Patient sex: F
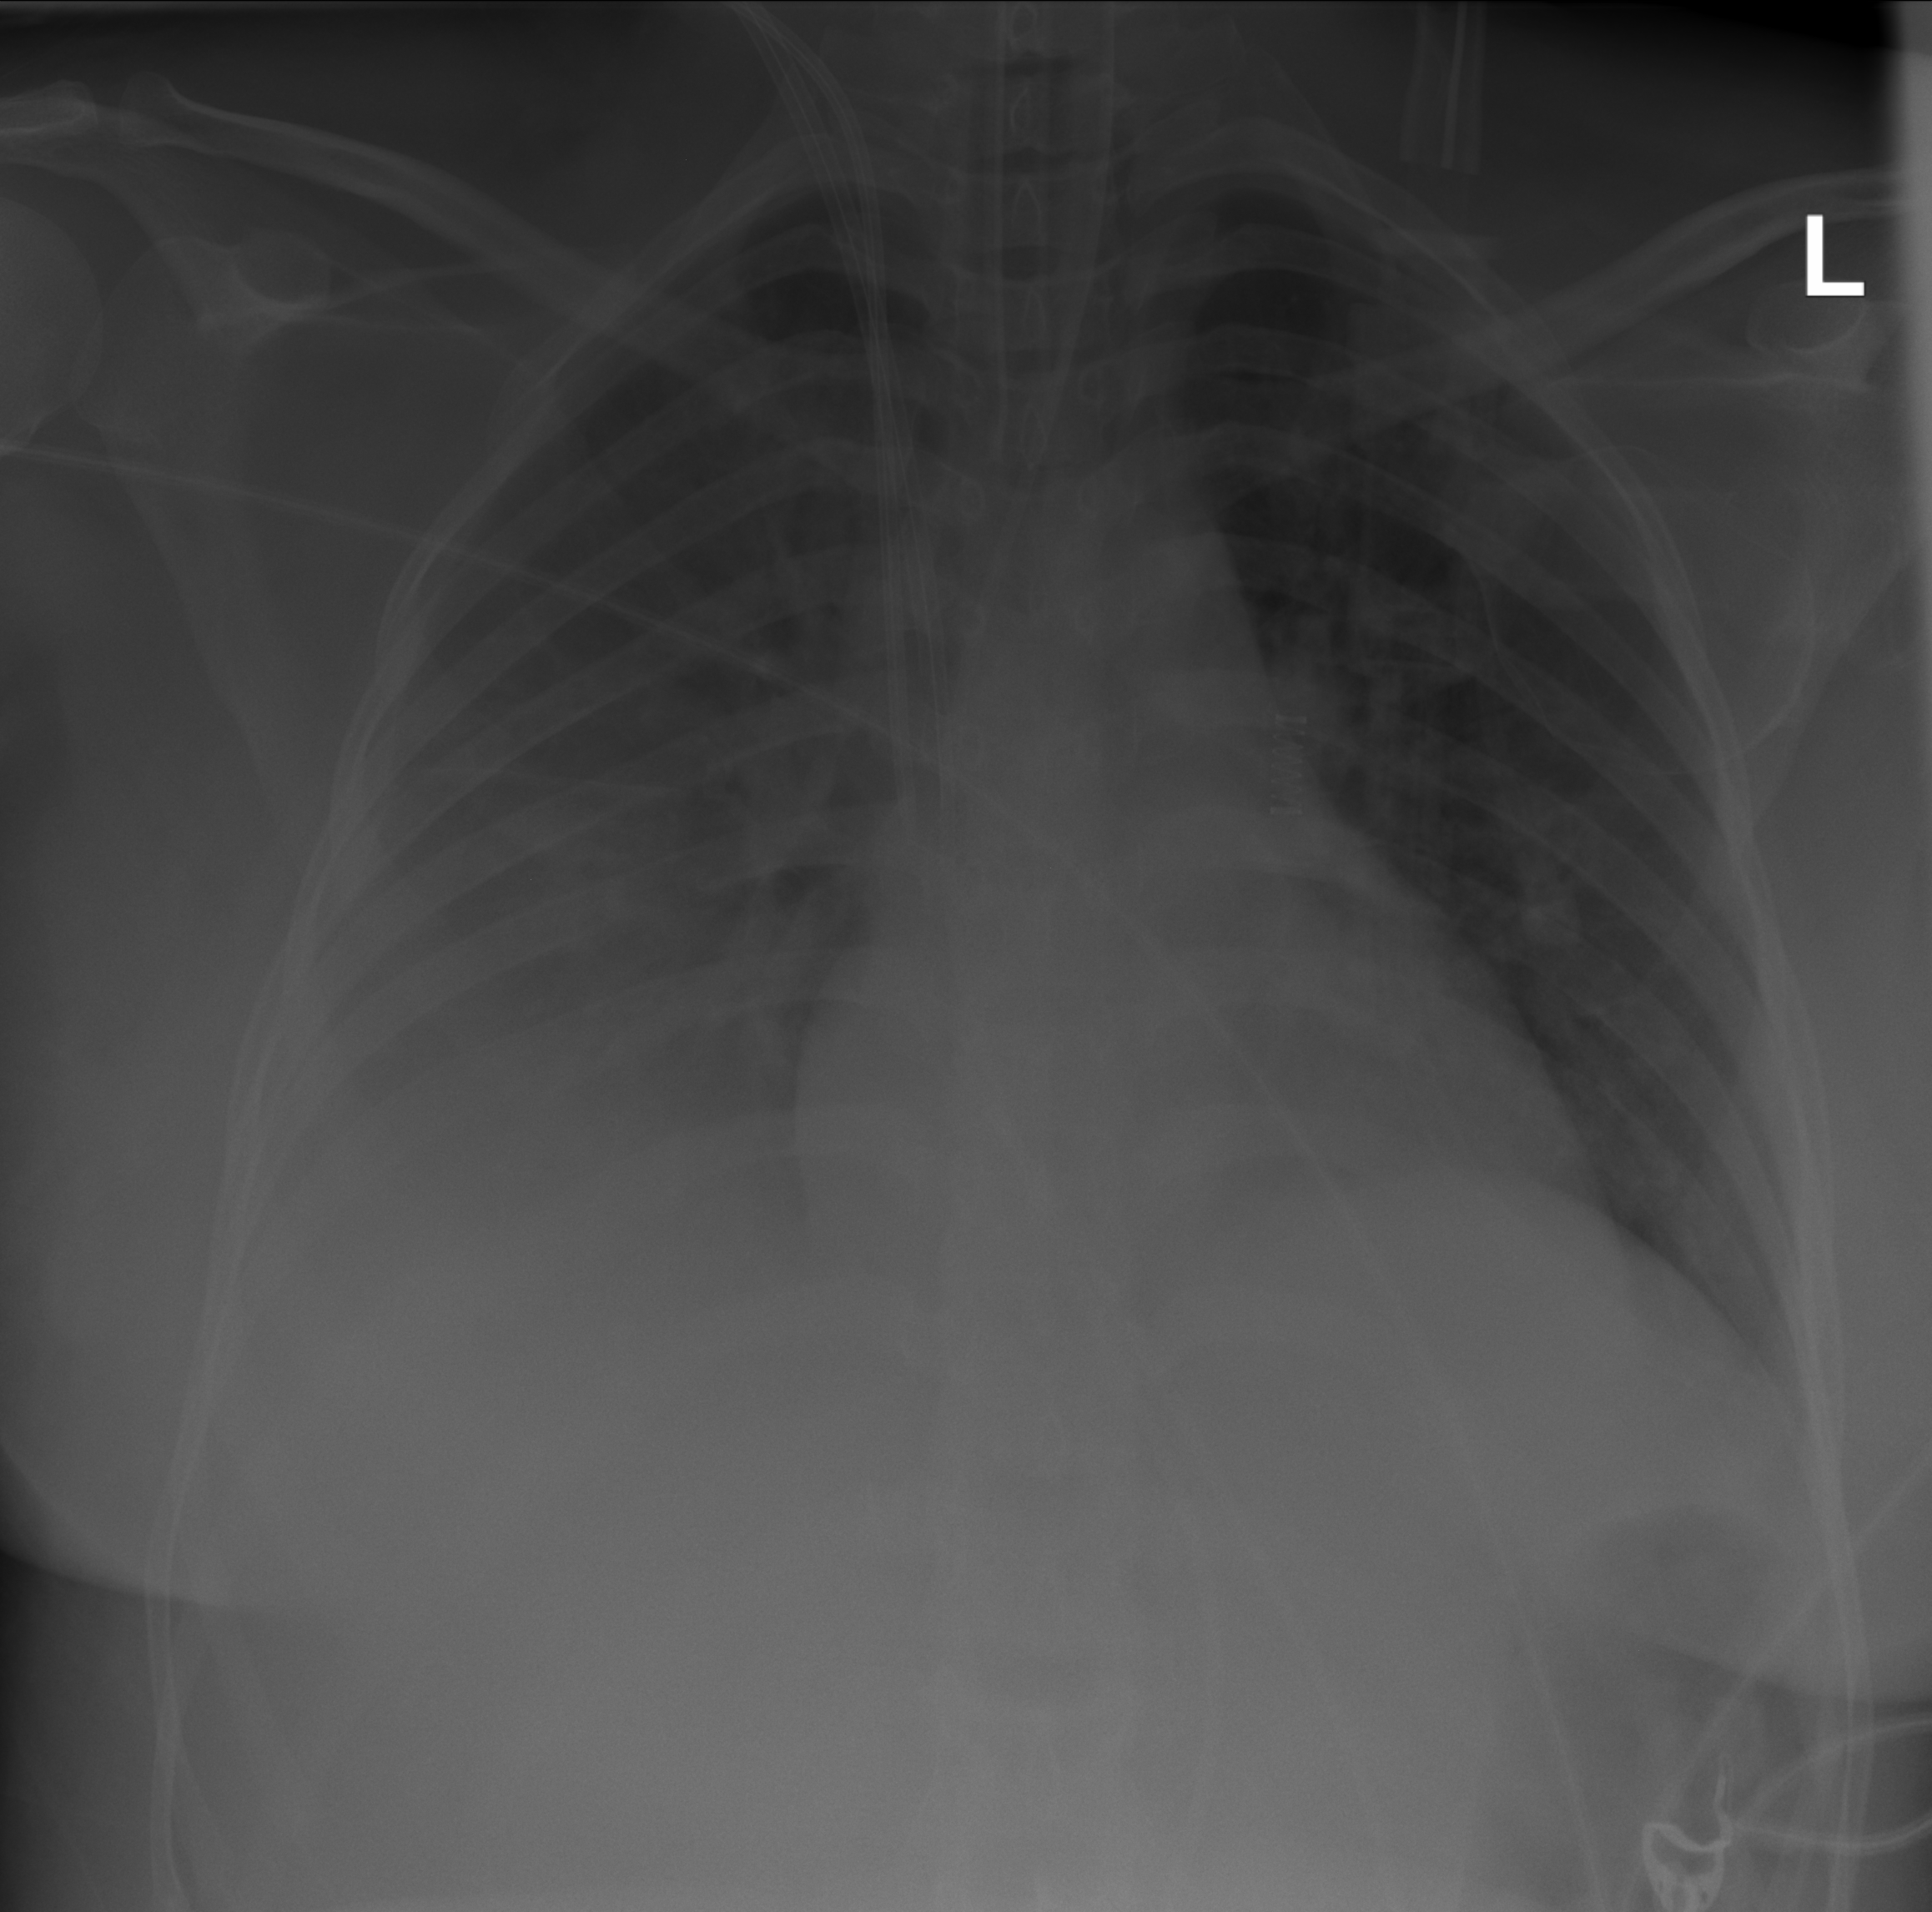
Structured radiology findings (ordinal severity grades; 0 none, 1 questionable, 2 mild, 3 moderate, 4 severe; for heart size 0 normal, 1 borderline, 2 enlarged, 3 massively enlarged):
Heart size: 0
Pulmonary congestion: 2
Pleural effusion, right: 3
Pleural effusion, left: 0
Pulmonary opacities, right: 0
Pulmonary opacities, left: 0
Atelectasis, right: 2
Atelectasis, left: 0